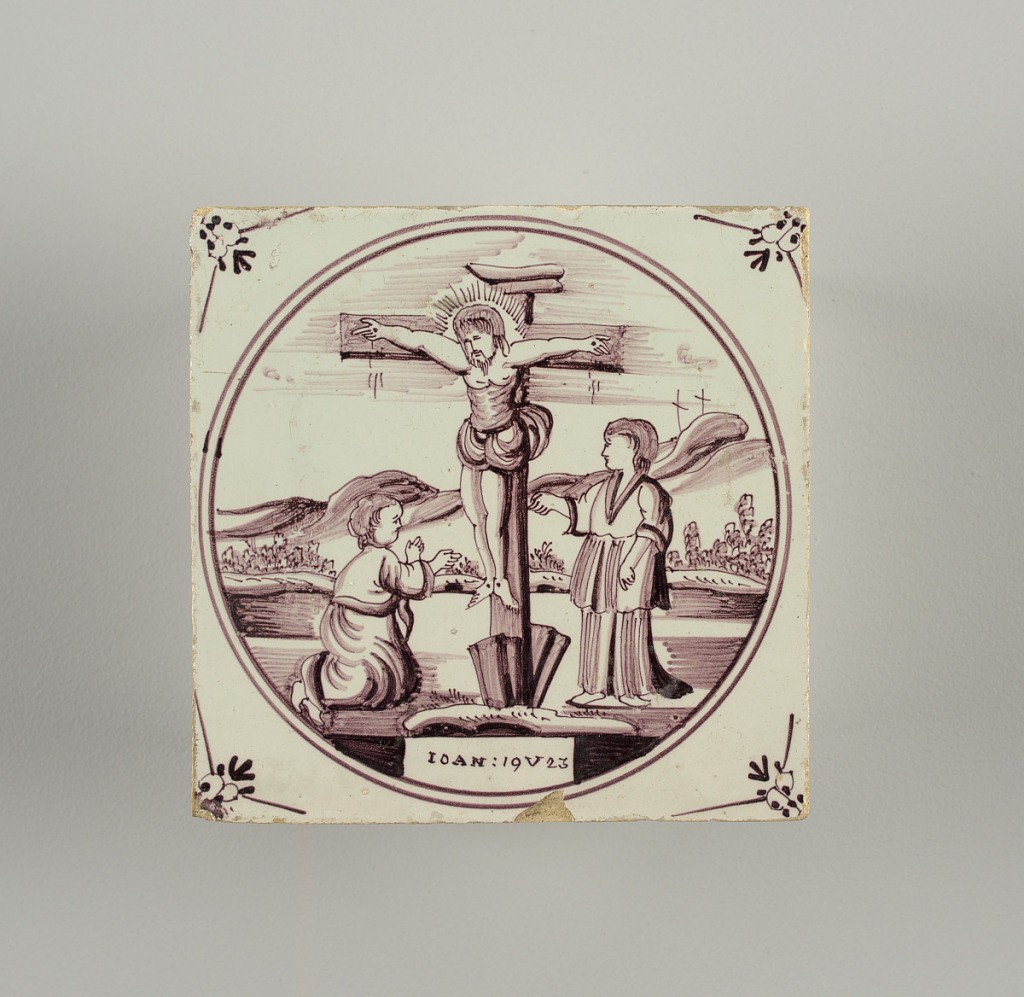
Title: Wall tile
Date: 18th century
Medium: Tin-enamelled earthenware
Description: Square tile with decoration in roundel, in manganese purple, of Christ restoring sight to the blind man; small floral motifs in spandrels.